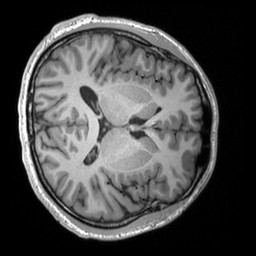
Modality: T1w
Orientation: axial
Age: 19
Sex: male
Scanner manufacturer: siemens
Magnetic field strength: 3 T
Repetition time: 2.53 s
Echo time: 0.00298 s